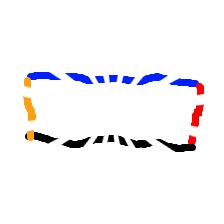
Shape: rectangle